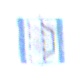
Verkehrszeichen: NothalteUndPannenbucht
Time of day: Midday
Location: Outdoor (Nature)
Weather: PartlyCloudy
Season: NotSpecified
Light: Natural